Question: What happens when you connect multiple connections to a single output terminal on a node.
I cannot find any IBM documentation on this but the toolkit does not stop me from doing it.

This is just one example but I would like to know the behavior in general when you do this to any node, not just the input node...
I know there are flow order nodes that could be used and I know that you can put nodes in line with each other.
What I'm interested is the IBM documented behavior about what happens when you do this and any other information that you can provide me on this from your experience etc.
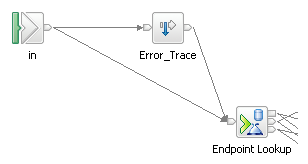
Answer: The manual section that explains the behavior <URL>. From the manual:
> You can connect a single output terminal of one node to the input
terminal of more than one node (this is known as fan-out). If you do
this, the same message is propagated to all target nodes, but you have
no control over the order in which the subsequent paths through the
message flow are executed (except with the FlowOrder node).You can also connect the output terminal of several nodes to a single
node input terminal (this is known as fan-in). Again, the messages
that are received by the target node are not received in any guaranteed order.
Make sure you have the version of the Infocenter that matches your version of Broker! The above is from the v7.0 Infocenter. The Information Centers for several versions of WebSphere Message Broker are <URL> in online and downloadable formats.